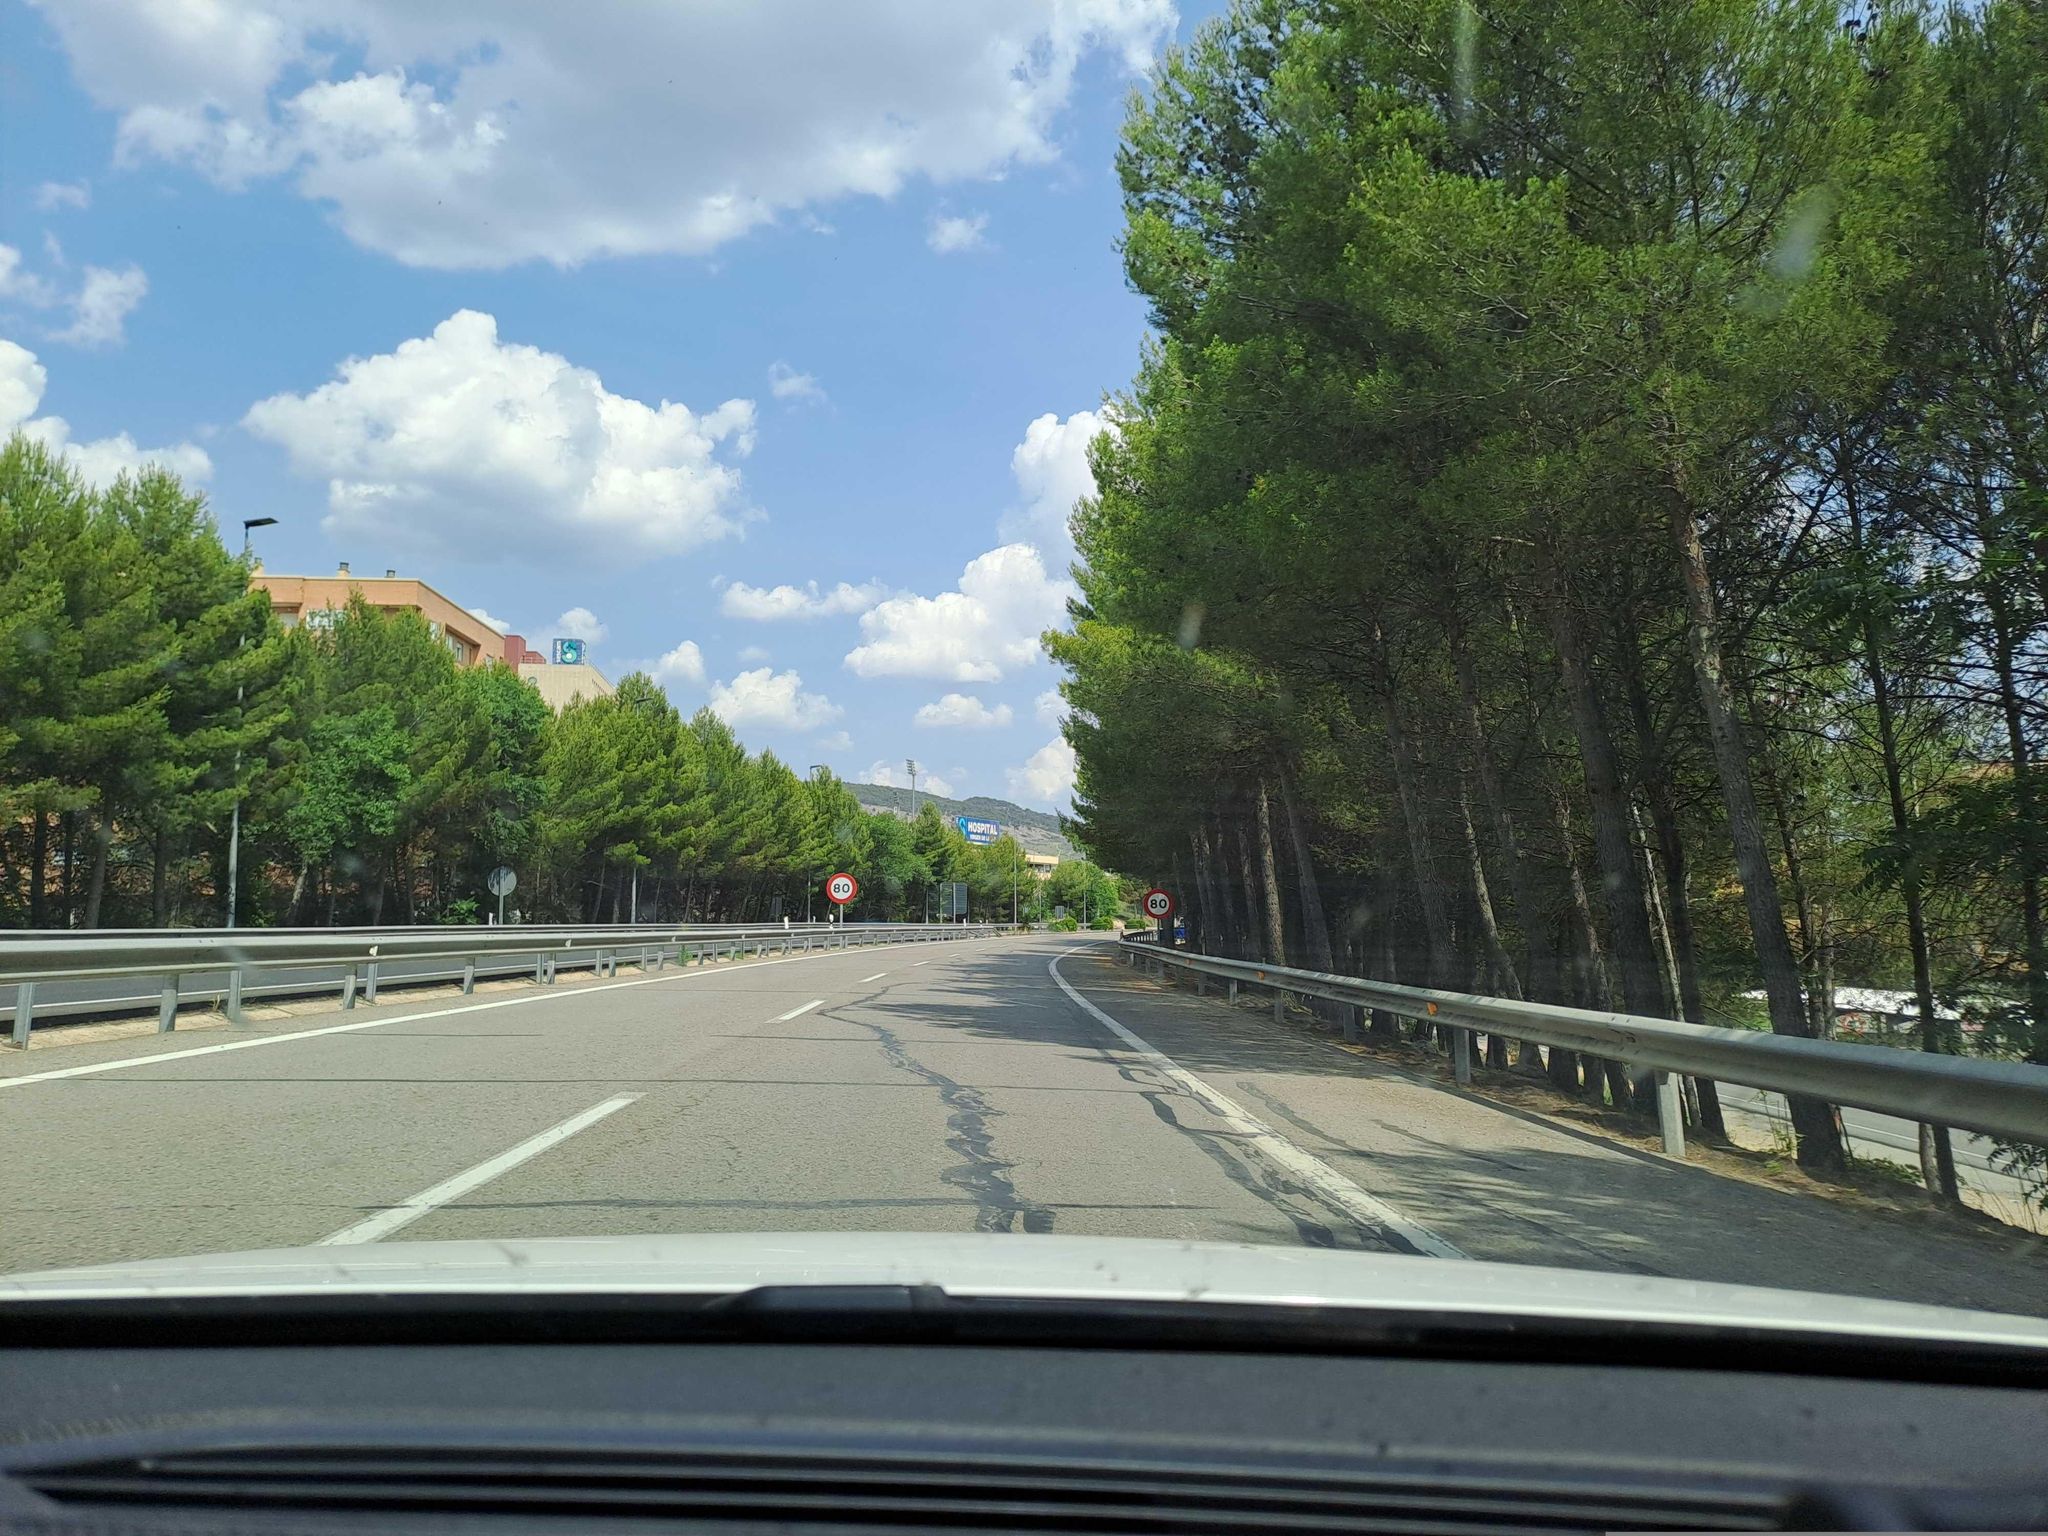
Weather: cloudy
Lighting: day
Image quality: good
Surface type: driving surface
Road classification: primary, motorway
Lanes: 2.0
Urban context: dense urban cluster
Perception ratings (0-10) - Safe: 2.93, Lively: 6.88, Beautiful: 5.87, Boring: 3.41, Depressing: 3.29, Wealthy: 4.88